Chest X-ray. View position: PA
Patient age: 24
Patient sex: F
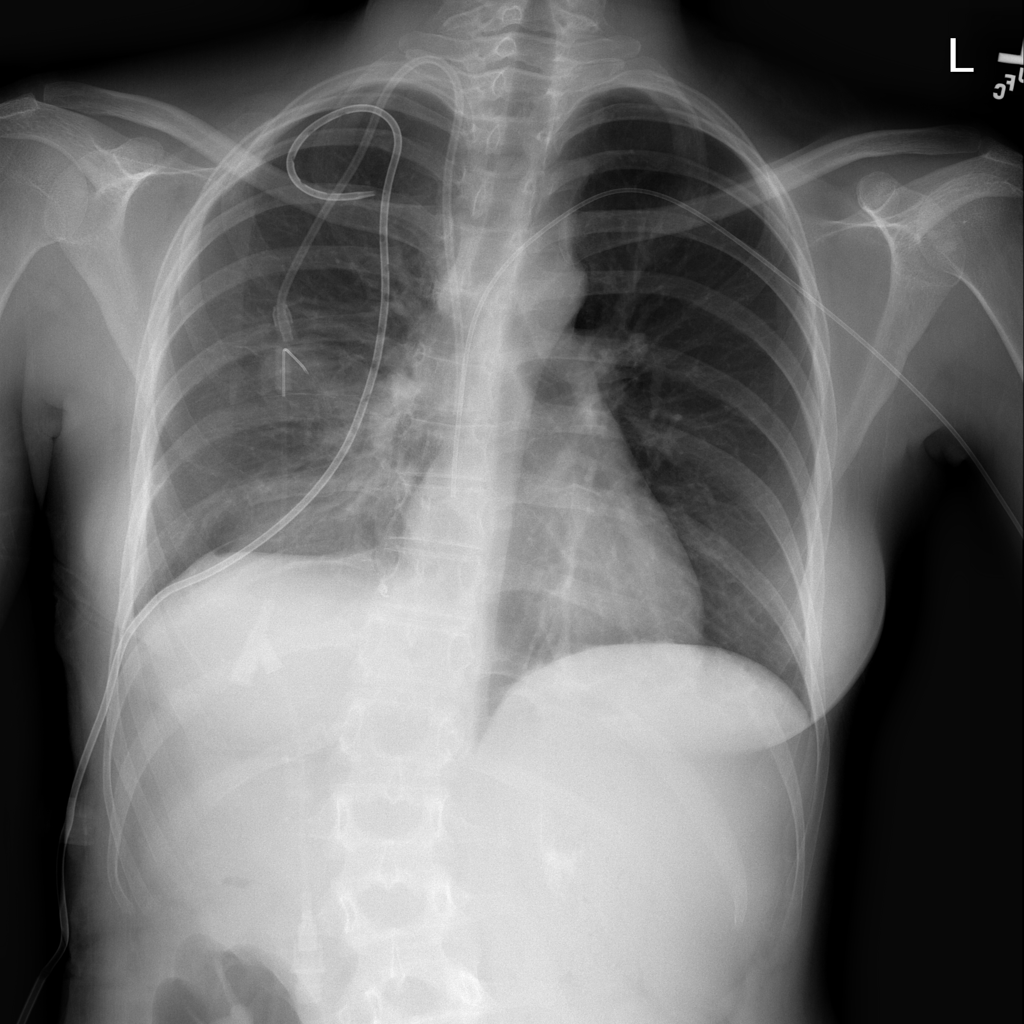
Finding: Pneumothorax